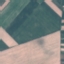
Land use / land cover: AnnualCrop